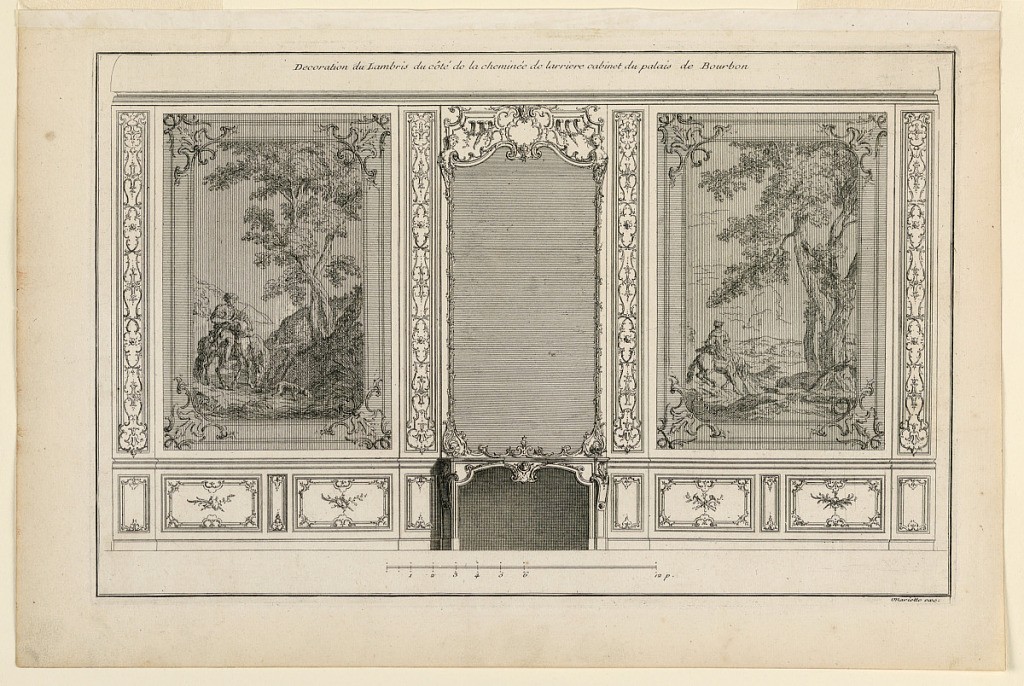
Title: Panelling of the Cabinet in Palais Bourbon
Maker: Jacques Gabriel, 1667–1742
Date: ca. 1737
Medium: Black ink on white paper
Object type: Print
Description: Section of a wall with a fireplace with a mirror in center.   Tapestries (or paintings) hung on both sides.  Narrow paneling between, entirely covered with scroll decoration.